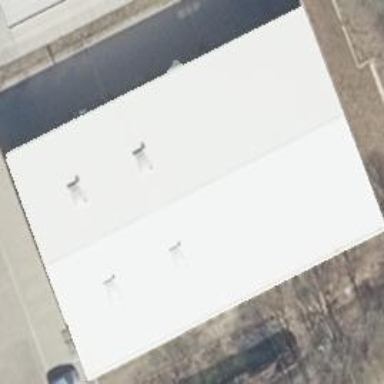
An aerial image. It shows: Manufacturing building.